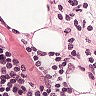
Metastatic tissue present: yes